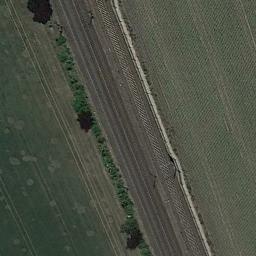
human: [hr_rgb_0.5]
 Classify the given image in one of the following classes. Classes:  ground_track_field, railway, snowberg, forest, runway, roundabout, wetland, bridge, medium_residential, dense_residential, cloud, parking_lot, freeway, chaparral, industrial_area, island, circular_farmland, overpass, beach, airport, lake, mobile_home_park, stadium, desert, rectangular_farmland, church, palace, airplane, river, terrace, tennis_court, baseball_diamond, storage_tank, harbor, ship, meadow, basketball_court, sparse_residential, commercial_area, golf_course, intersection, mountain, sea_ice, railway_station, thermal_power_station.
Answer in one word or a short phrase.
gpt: railway